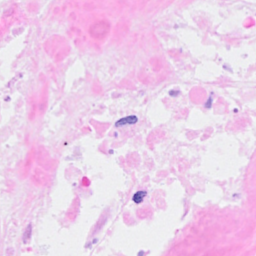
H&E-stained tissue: Breast